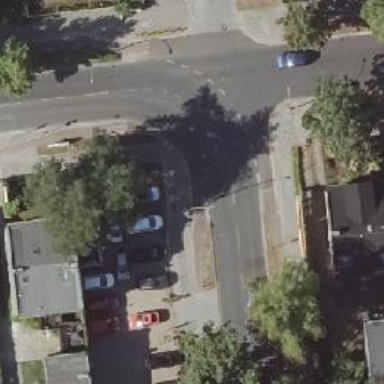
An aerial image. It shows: Unmarked crossing on the road.